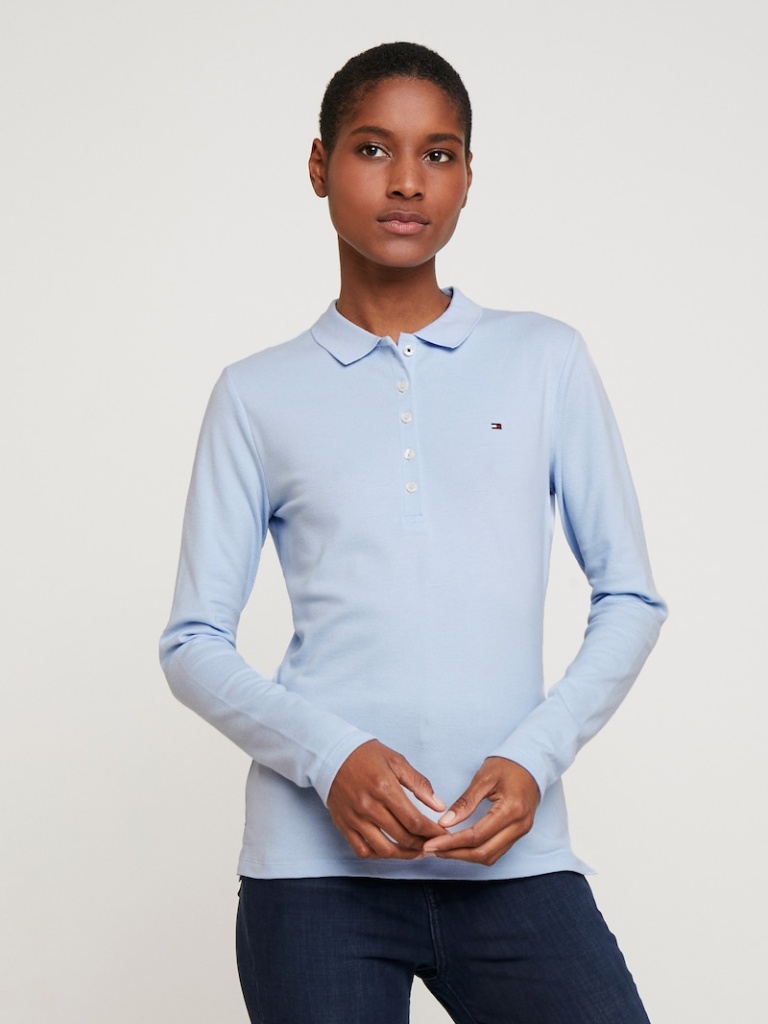
cotton relaxed a long-sleeved with the sleeves down hip length Fully Tucked in polo polo